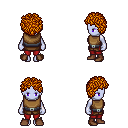
a pixel art fantasy rpg character, female body template, dark elf, purple skin, leather chest armor, red pants, dark blonde curly afro hairstyle, brown shoes, four views (front, back, left, right), 2x2 character sprite sheet, small pixel art, hard edges, no anti-aliasing